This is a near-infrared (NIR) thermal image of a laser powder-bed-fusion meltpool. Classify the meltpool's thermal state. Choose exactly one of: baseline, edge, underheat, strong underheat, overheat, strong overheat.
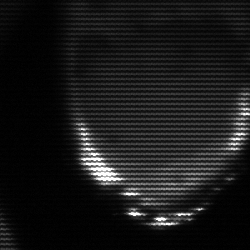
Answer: edge